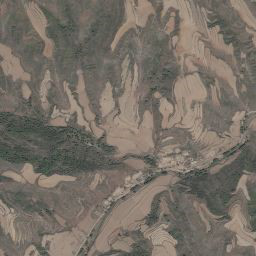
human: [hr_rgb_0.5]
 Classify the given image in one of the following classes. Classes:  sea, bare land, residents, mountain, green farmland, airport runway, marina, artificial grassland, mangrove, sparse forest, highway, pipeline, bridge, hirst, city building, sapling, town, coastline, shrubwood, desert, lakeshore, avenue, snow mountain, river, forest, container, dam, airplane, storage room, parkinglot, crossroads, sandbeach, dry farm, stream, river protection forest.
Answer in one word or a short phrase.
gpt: mountain